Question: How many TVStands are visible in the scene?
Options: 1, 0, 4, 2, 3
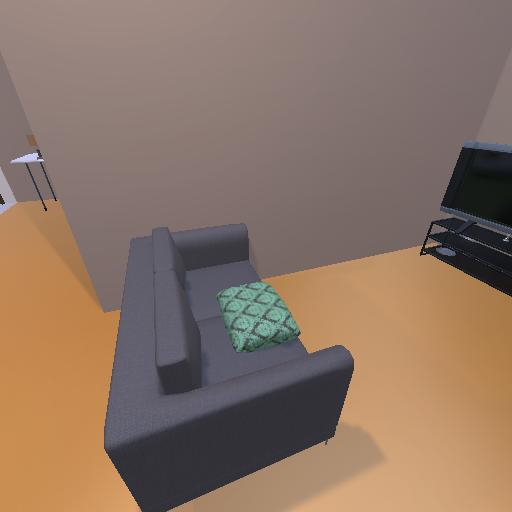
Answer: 1